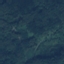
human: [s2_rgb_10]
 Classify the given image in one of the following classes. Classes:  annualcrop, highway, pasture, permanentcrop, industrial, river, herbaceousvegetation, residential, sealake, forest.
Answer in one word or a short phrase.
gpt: Forest